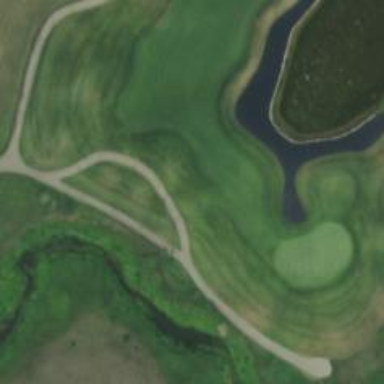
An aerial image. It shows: Path for both roads and golfers.